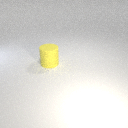
large yellow rubber cylinder